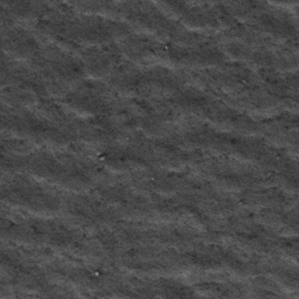
Label: frost